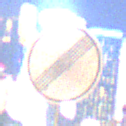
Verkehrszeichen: EndeSaemtlicherBegrenzungen
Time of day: Night
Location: Outdoor (Urban)
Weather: PartlyCloudy
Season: NotSpecified
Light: Natural